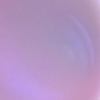
Label: sunburn